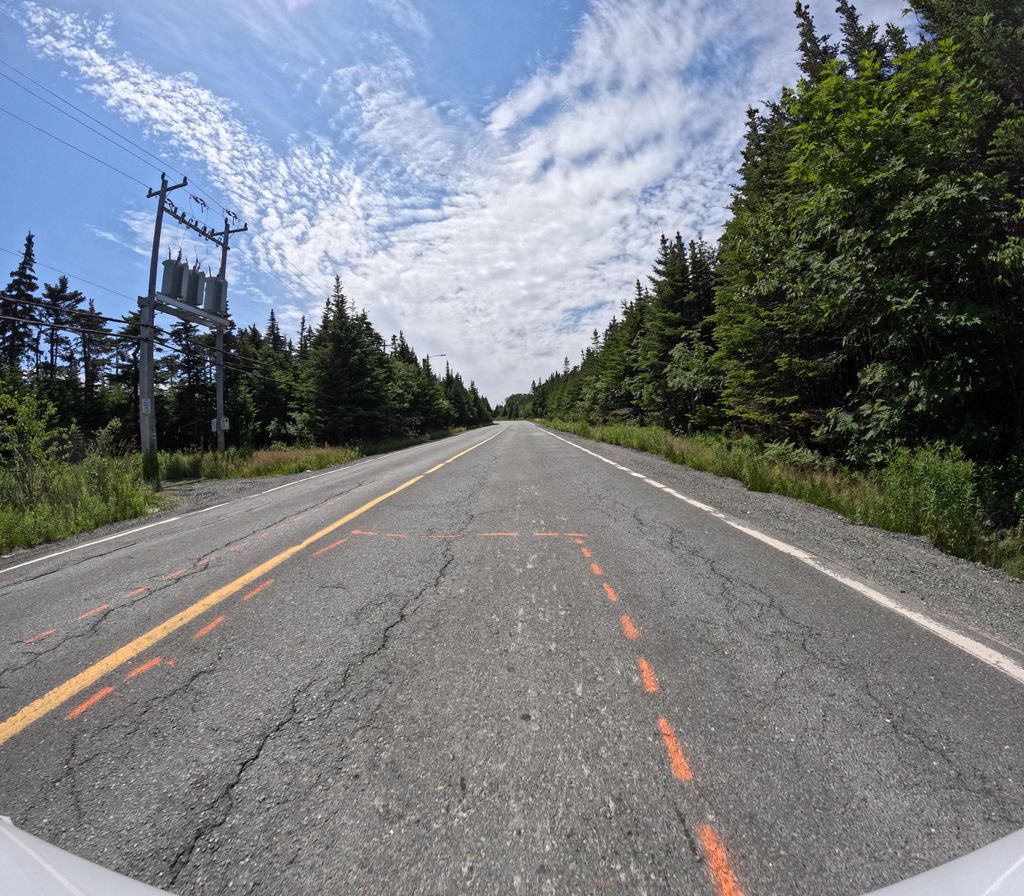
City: st_johns